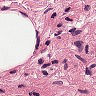
Metastatic tissue present: no